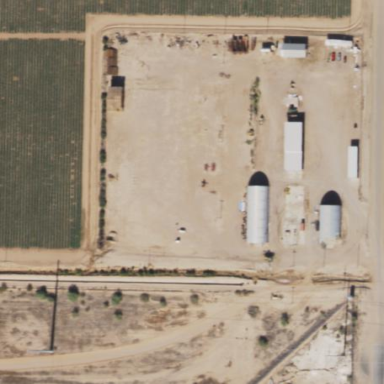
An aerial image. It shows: Farmyard area.